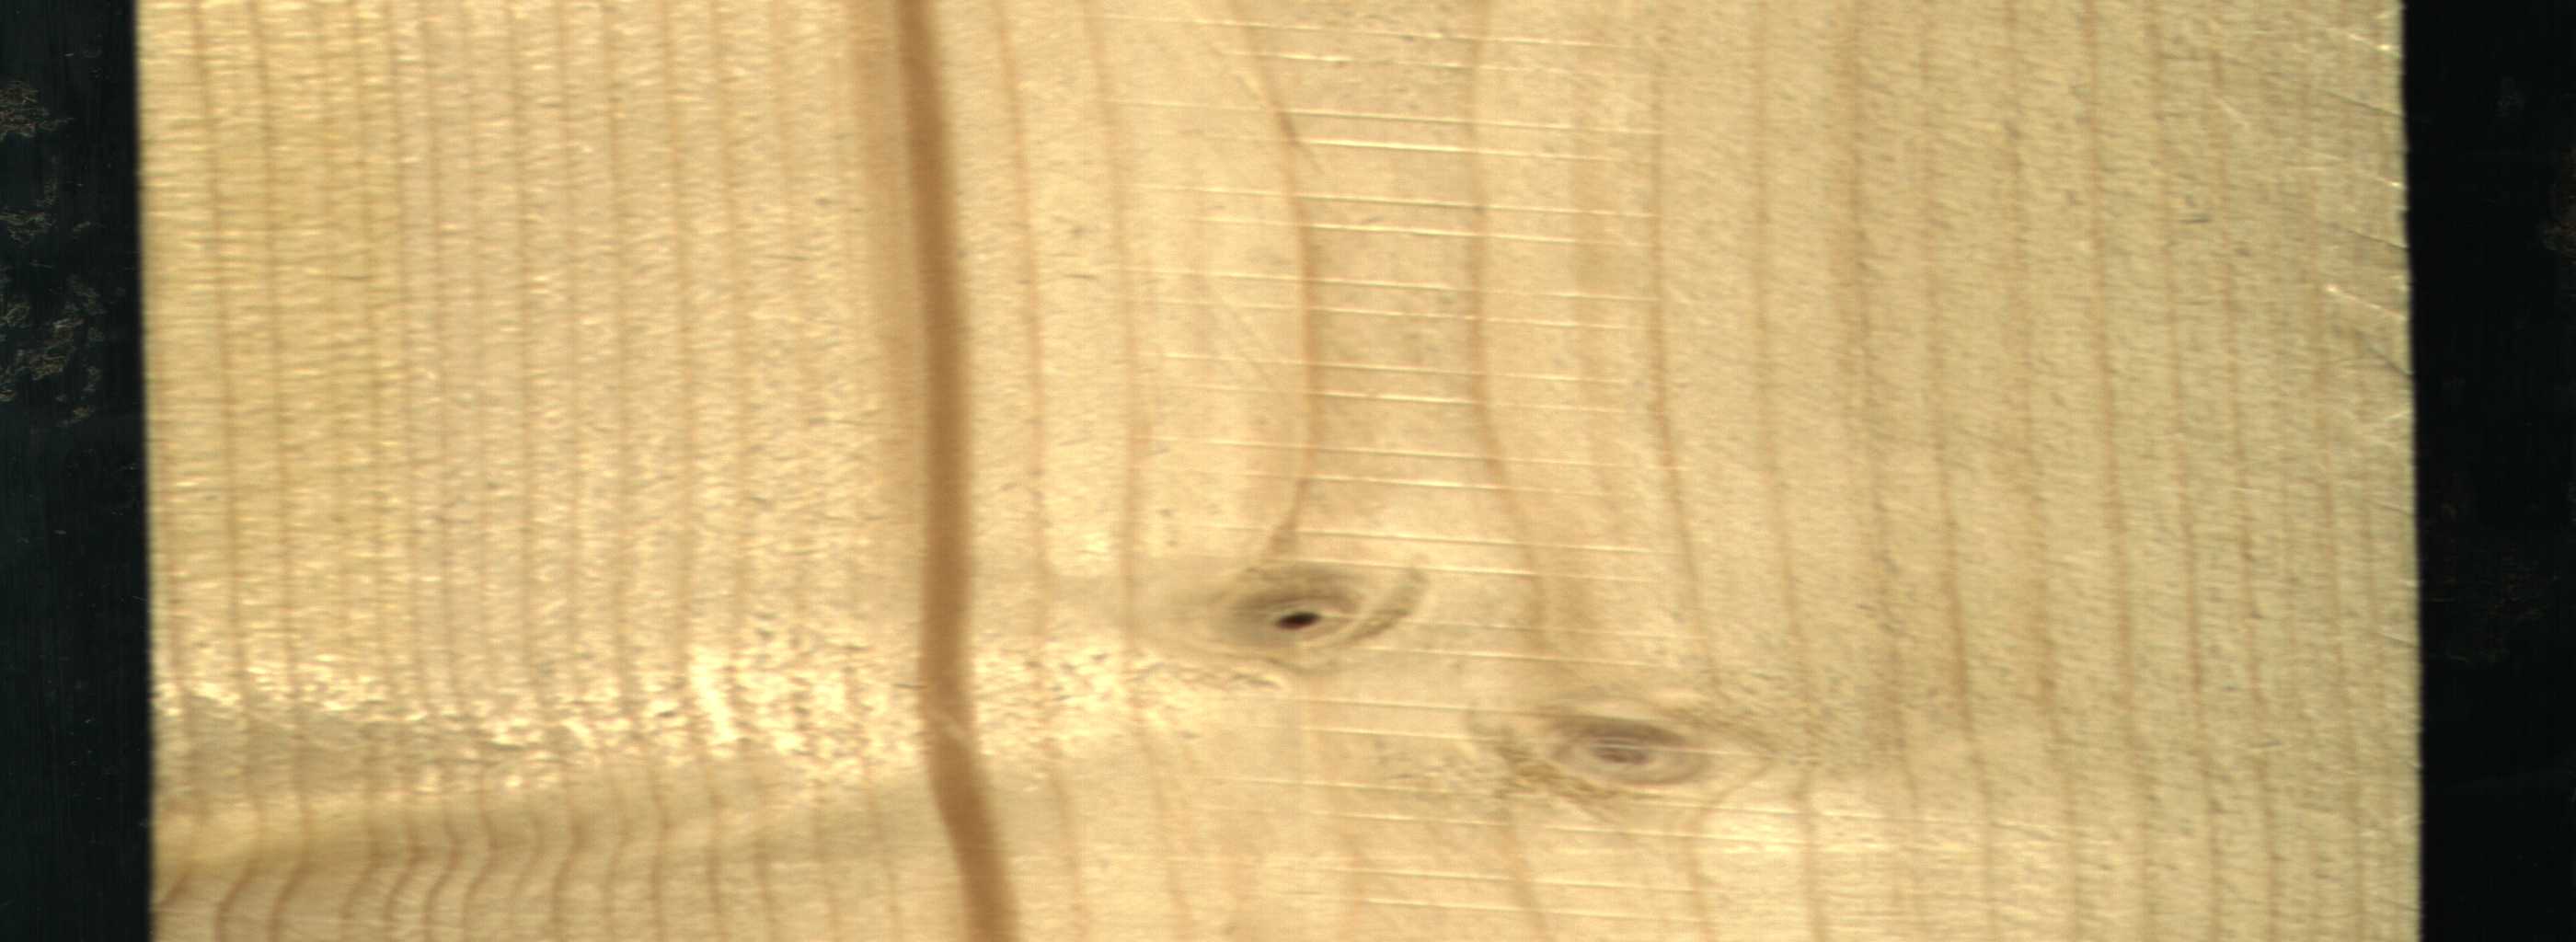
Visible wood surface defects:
Quartzity
Dead_Knot
Live_Knot